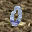
Label: 0